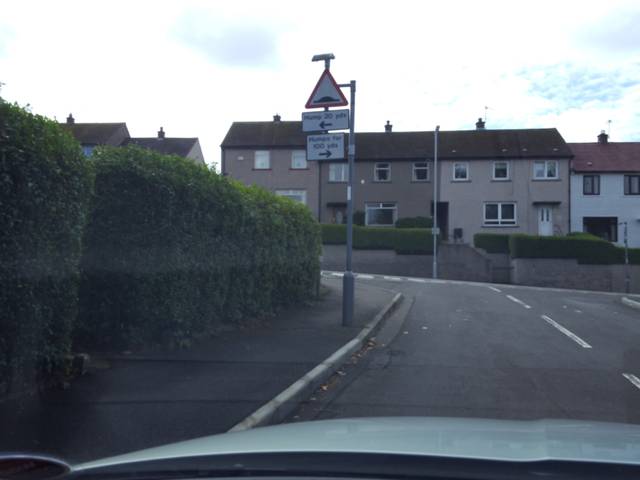
Region: United Kingdom
Coordinates: 56.066, -3.434